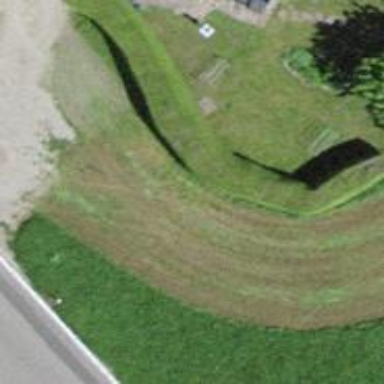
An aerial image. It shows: Hedge acting as barrier.